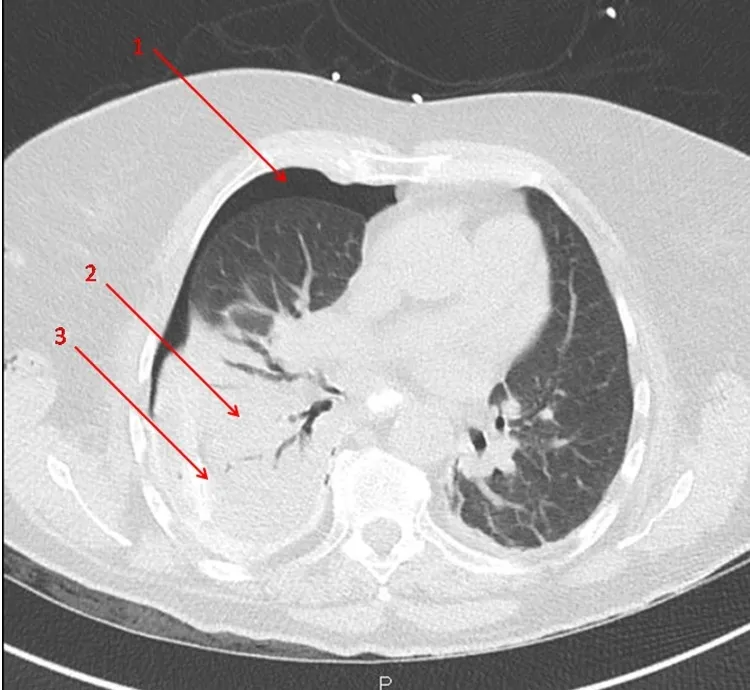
Preoperative CT scan. 1 : pneumothorax 2 : atelectasia 3 : pleural effusion.
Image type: radiology (ct)